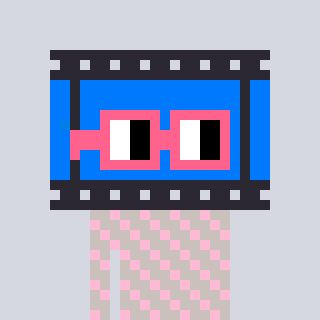
a pixel art character with square pink glasses, a film strip-shaped head and a foggrey-colored body on a cool background